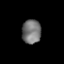
Tissue: lung
Cell type: Fibroblasts
Senescence score: 0.6181
Nuclear area (px): 450
Mean DAPI intensity: 116.698